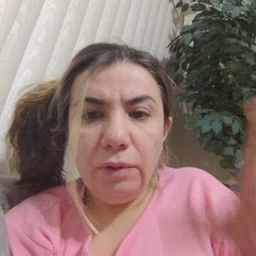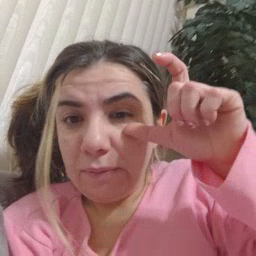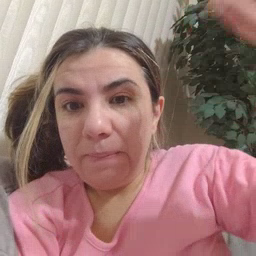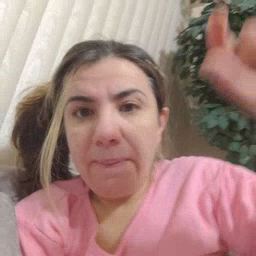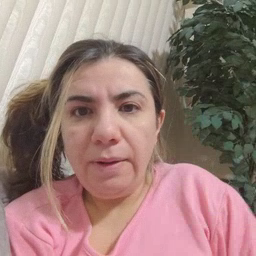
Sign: moon